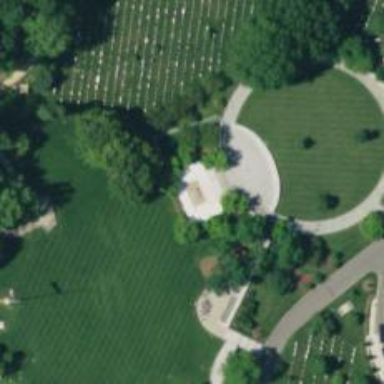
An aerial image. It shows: Memorial featuring flame.